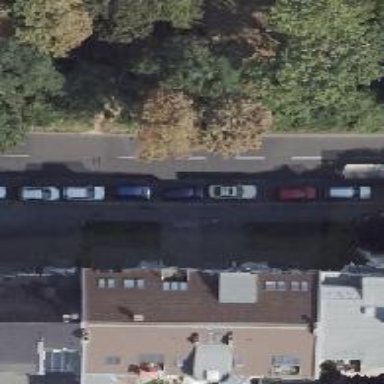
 featuring parallel on-street parking on the right lane. The road is part of dual carriageway."